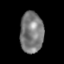
Tissue: lung
Cell type: T cells
Senescence score: 0.2338
Nuclear area (px): 941
Mean DAPI intensity: 122.411